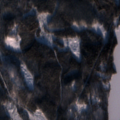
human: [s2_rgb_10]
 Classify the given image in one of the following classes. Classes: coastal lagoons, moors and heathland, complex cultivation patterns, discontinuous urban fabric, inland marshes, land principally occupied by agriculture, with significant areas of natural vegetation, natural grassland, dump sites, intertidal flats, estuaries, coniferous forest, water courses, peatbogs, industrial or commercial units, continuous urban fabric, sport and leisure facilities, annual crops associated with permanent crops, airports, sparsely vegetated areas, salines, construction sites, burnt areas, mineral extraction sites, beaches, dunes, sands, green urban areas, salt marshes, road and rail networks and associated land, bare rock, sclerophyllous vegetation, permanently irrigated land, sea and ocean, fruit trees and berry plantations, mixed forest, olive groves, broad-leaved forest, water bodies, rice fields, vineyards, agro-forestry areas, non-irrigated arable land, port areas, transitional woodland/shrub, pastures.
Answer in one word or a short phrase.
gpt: coniferous forest, mixed forest, transitional woodland/shrub, water bodies